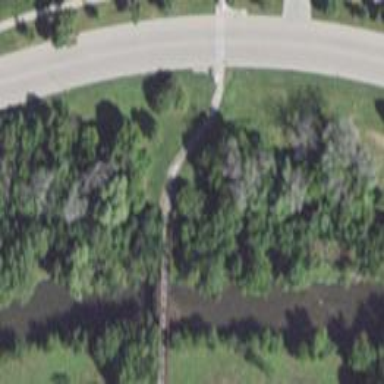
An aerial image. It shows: Footway on bridge.